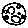
Label: moon